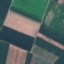
Land use / land cover class: AnnualCrop